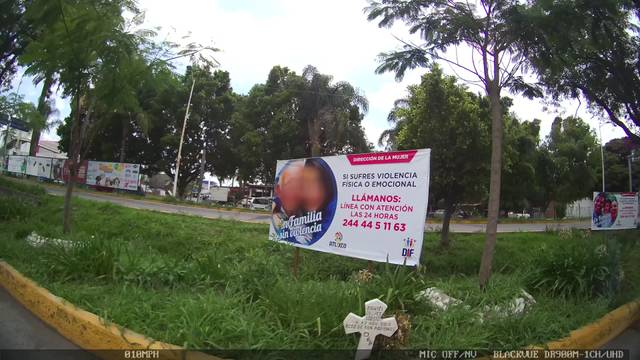
Region: Mexico
Coordinates: 18.895, -98.426